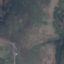
Land use / land cover: HerbaceousVegetation